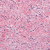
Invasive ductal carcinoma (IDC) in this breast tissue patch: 1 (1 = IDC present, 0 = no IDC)